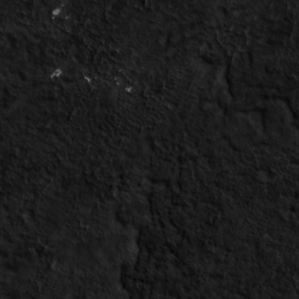
Label: non_frost